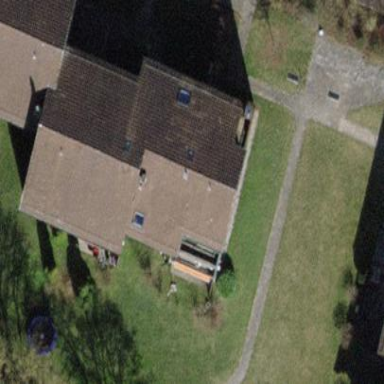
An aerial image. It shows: Building with tile roof.